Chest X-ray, PA view. Patient: 59 years old, sex F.
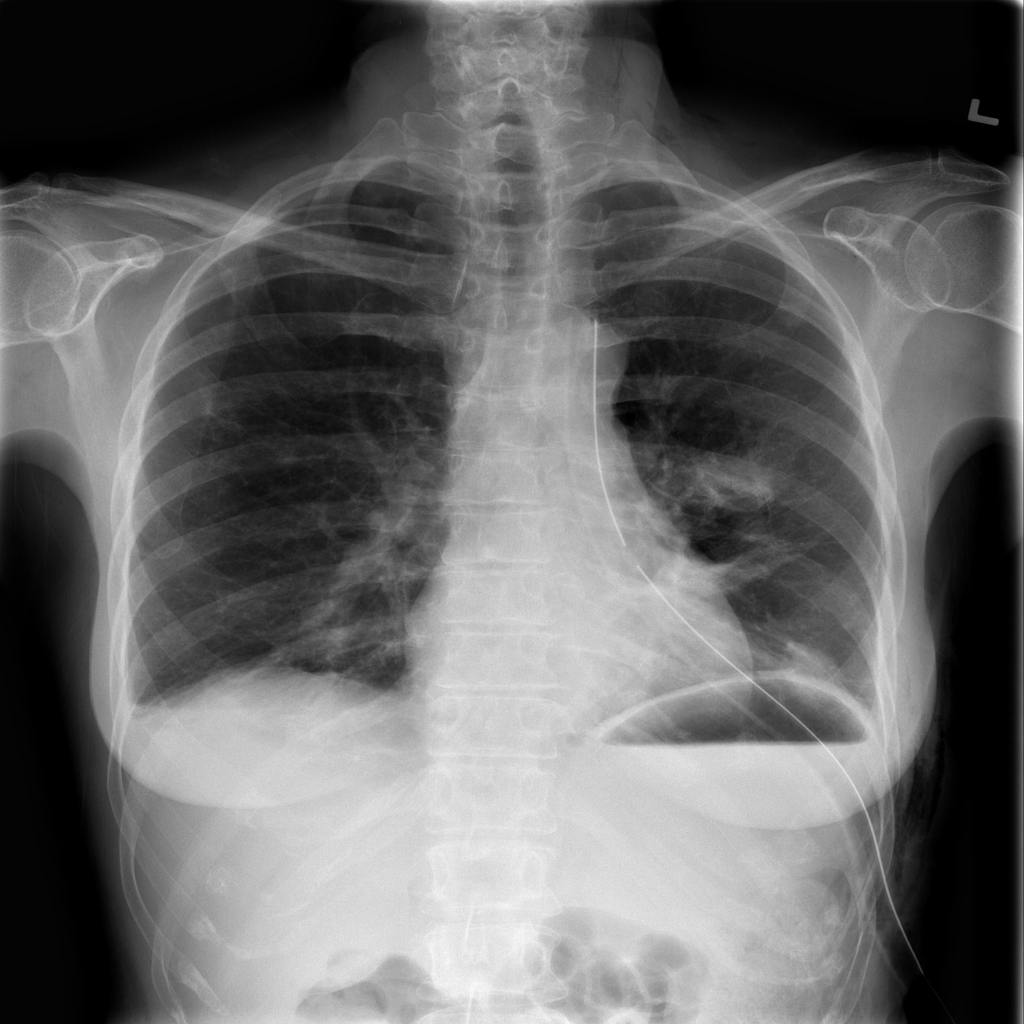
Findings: No Finding